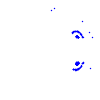
Particle: electron